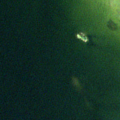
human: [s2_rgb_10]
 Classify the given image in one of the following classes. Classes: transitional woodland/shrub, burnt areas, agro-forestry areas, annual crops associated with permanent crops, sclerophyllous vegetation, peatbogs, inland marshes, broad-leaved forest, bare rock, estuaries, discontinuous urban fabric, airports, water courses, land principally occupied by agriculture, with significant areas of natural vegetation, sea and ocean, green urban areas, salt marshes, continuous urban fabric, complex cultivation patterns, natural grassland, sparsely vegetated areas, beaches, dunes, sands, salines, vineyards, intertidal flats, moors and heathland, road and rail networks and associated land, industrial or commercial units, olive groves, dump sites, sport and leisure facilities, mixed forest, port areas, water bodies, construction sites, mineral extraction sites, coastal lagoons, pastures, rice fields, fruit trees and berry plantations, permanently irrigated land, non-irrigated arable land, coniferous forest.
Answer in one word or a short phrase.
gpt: sea and ocean